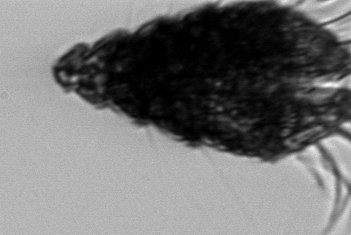
Label: Laboea_strobila